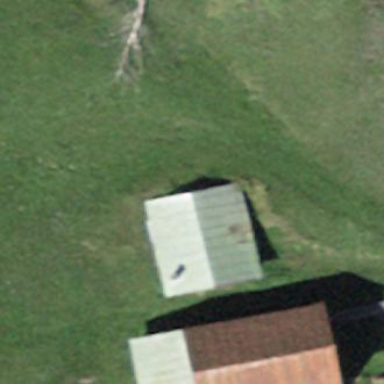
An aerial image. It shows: Shed building.